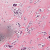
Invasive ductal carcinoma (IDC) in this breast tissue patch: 1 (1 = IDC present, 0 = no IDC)